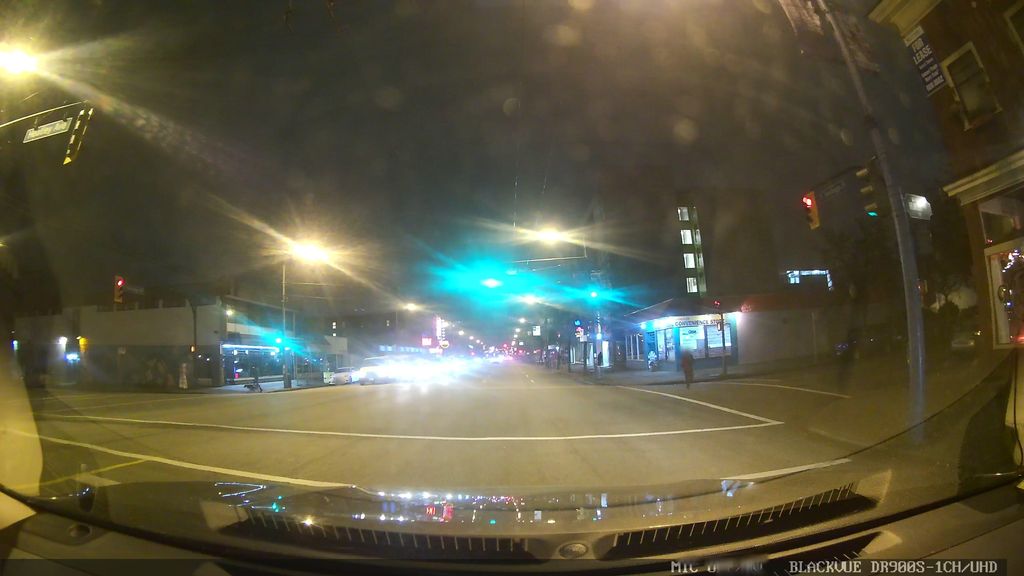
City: vancouver